Field crop: maize
Growth stage: 2
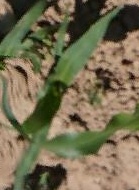
Species: maize